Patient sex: M
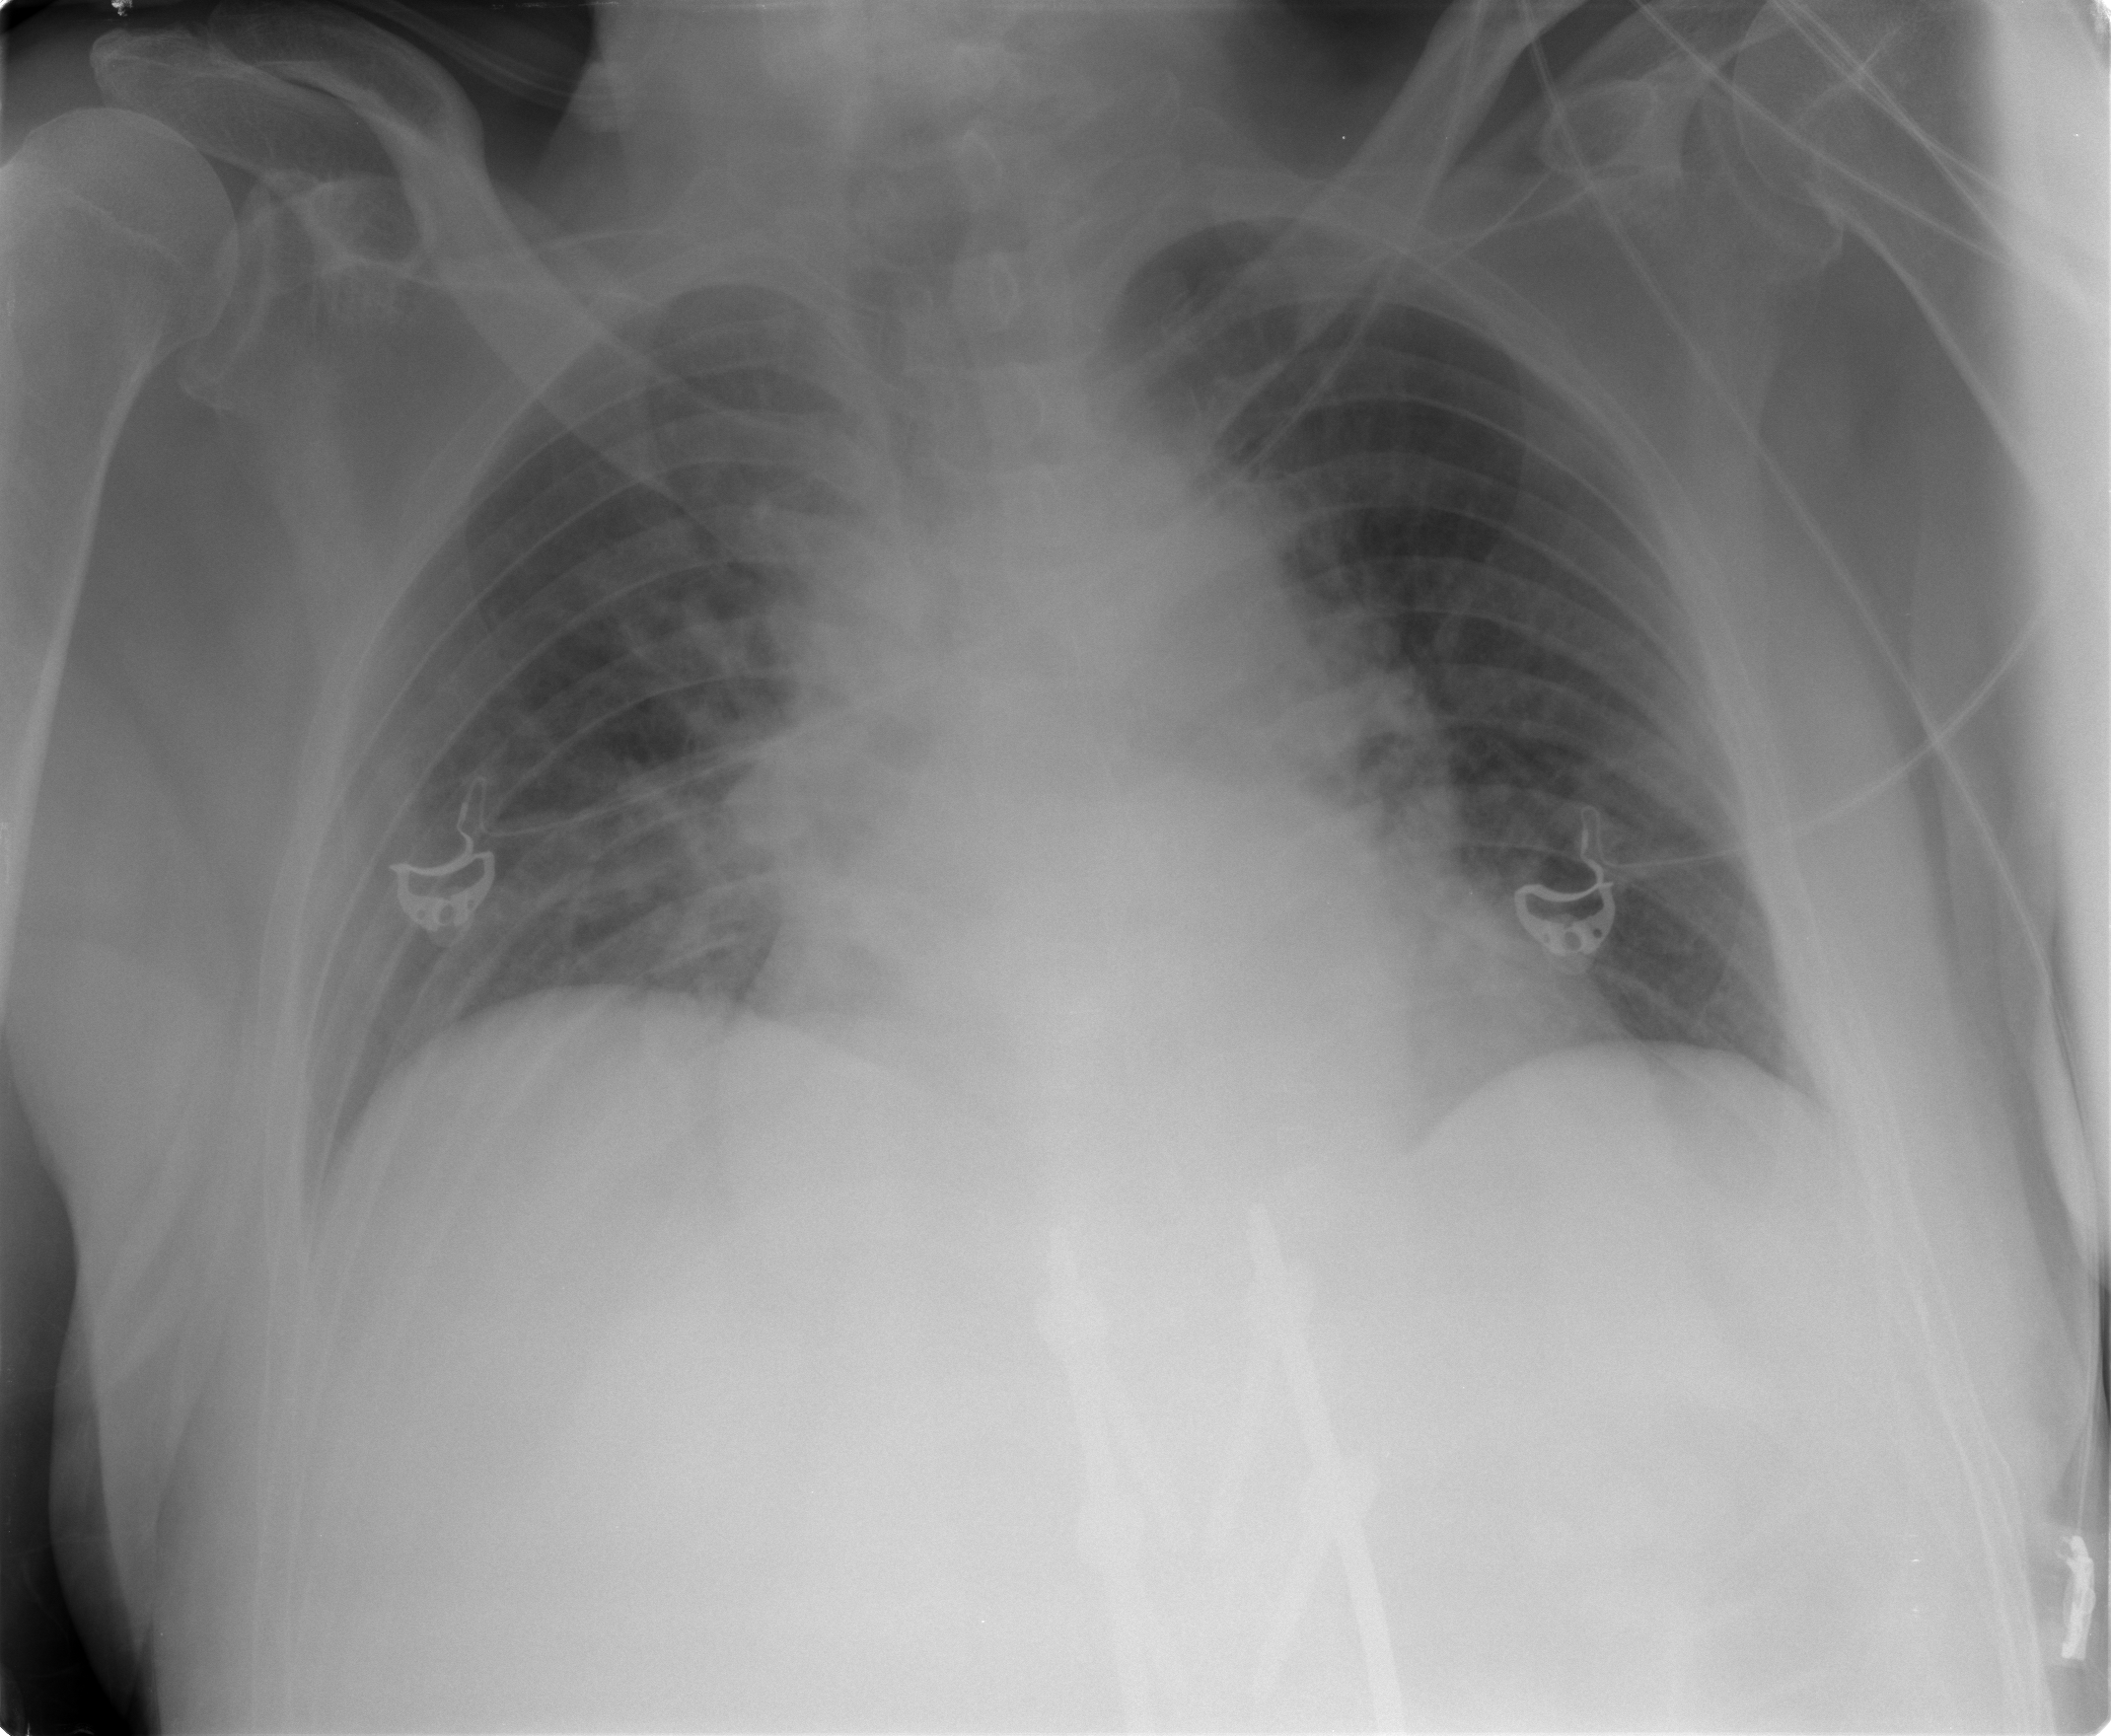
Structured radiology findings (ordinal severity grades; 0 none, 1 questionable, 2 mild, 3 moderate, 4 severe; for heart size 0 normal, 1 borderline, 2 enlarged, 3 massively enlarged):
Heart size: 2
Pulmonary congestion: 1
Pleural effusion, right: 0
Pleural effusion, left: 0
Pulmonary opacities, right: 0
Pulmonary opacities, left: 0
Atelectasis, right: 0
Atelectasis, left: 0